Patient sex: M
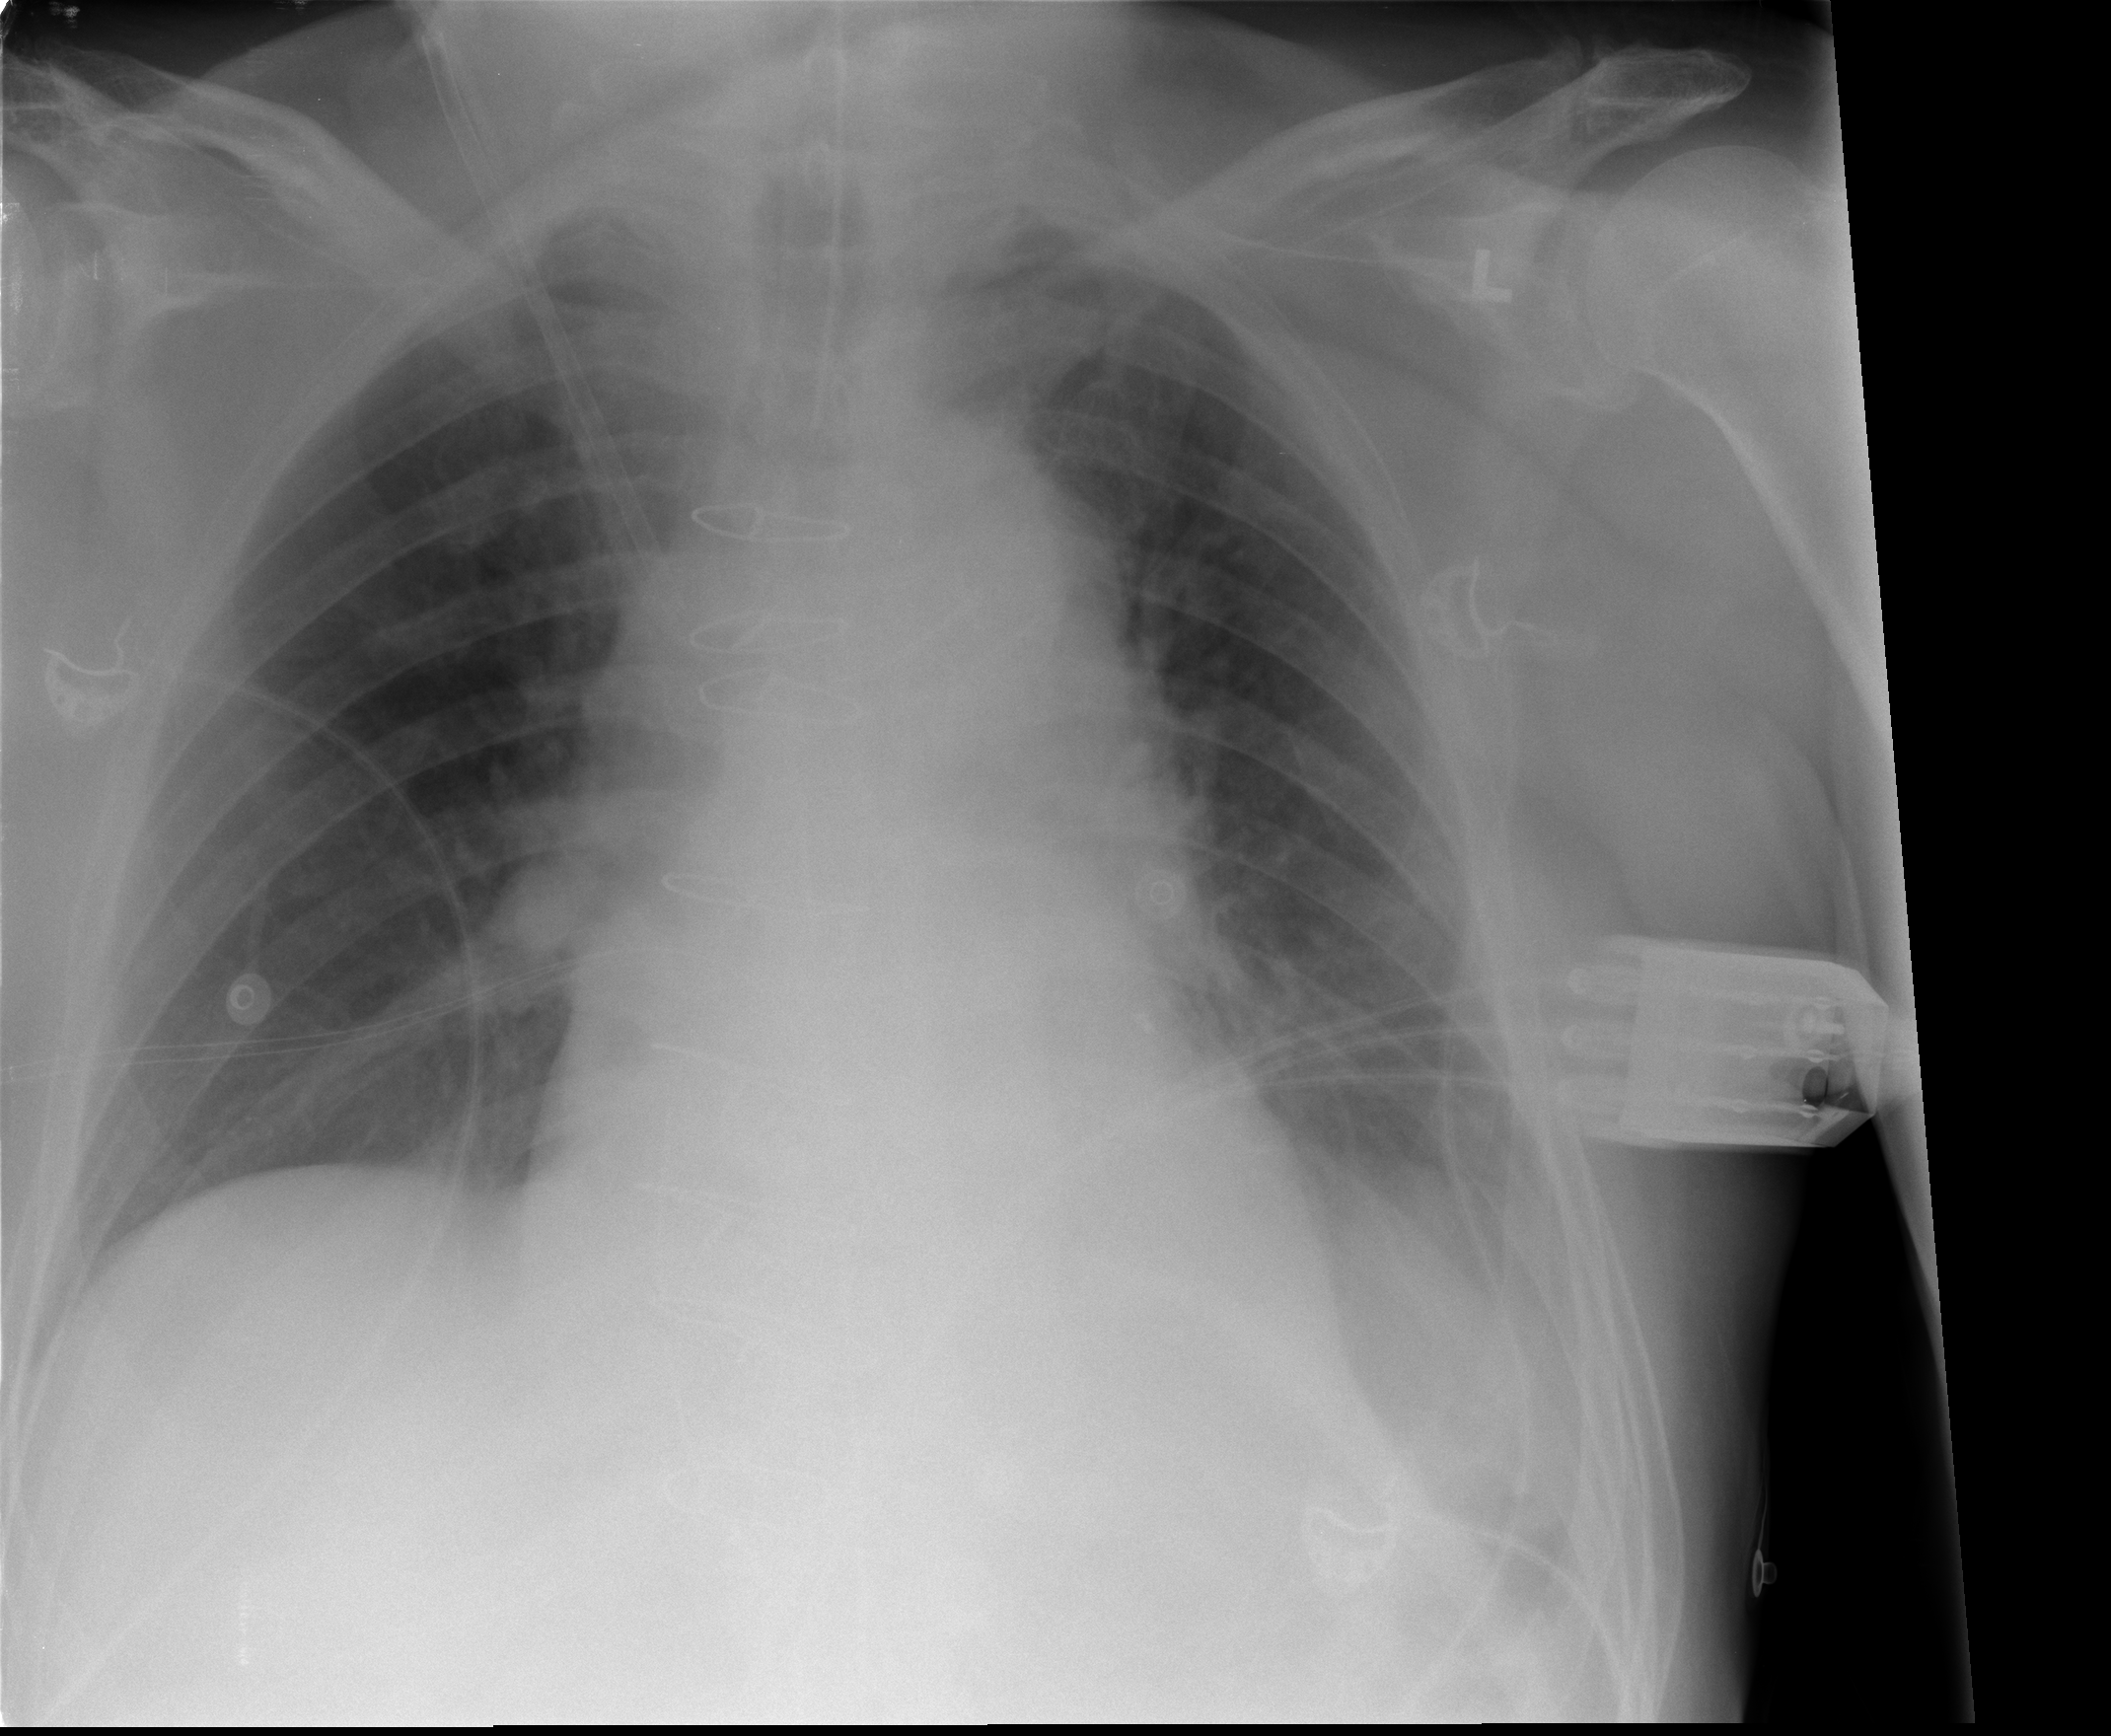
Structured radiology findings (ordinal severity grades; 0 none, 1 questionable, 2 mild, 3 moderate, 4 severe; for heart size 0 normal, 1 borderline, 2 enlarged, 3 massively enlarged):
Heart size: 0
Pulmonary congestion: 0
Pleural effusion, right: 0
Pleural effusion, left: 0
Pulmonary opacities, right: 0
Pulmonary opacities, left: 0
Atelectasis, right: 0
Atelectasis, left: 0